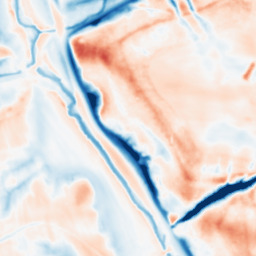
Category: multiscale
Decomposition family: dog
Decomposition parameters: sigma_low: 1
sigma_high: 10
Upsampling method: regularized
Upsampling parameters: scale: 4
lambda_reg: 0.001
Upsampling scale: 4